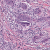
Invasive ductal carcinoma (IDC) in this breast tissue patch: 1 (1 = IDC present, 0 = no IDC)